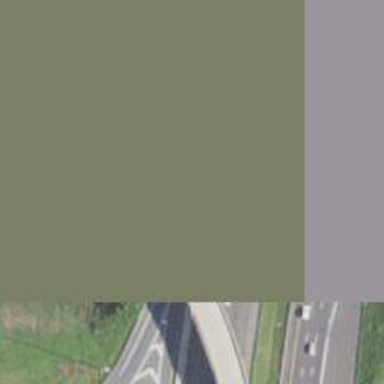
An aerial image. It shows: Motorway link.